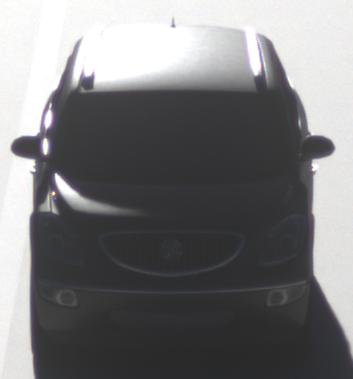
Make: Buick
Model: Enclave
Detailed model: GMT967
Model produced from: 2007
Model produced until: 2017
Doors: 5
Color: gray
Road condition: dry road
Daytime: morning or afternoon
Contrast: high contrast